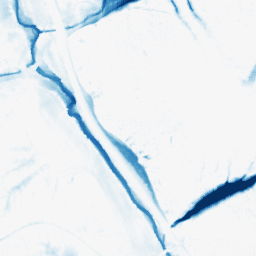
Category: morphological
Decomposition family: morphological_ellipse
Decomposition parameters: operation: closing
width: 30
height: 30
Upsampling method: fft_zeropad
Upsampling parameters: scale: 8
Upsampling scale: 8